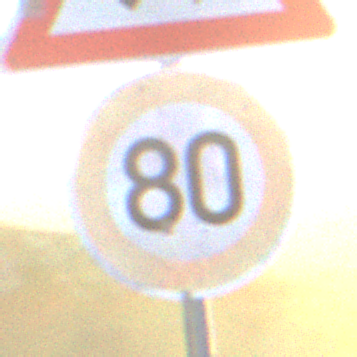
Verkehrszeichen: Geschwindigkeit80
Zusatzzeichen oben: KreuzungOderEinmuendung
Umgebung: Outdoor, Nature
Tageszeit: SunriseSunset
Wetter: Clear
Licht: Natural
Jahreszeit: NotSpecified
Kontrast: HighContrast